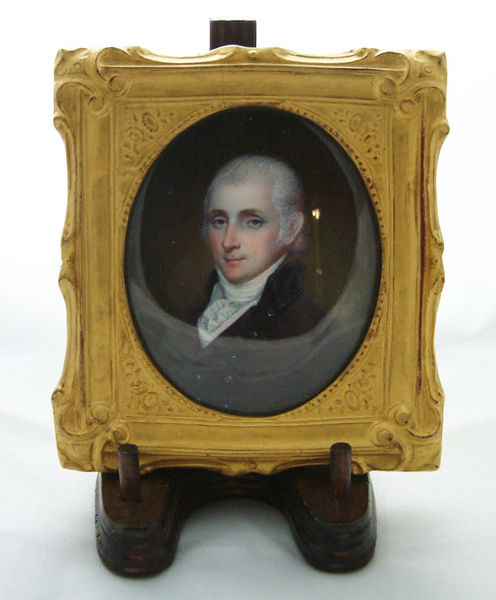
Titel: Portrait of an Unknown Man
Künstler: James Peale
Standort: Amherst (Massachusetts, USA)
Institution: Mead Art Museum, Amherst College
Schlagwörter: blue, king, oil, red, white, black, collar, dark, face, gold, golden, gray, hair, nose, old, painting, portrait, yellow, mirror, picture, pink, reflection, brown, wood, man, ear, head, boy, eyes, male, noble, stand, suit, drawing, frame, gaze, look, oval, color, chin, coat, mouth, scarf, buttons, old man, cravat, glass, jacket, smile, photo, british, blue eyes, person, cheeks, bald, ears, easel, shine, eye, fair, lips, pale, rich, lapel, forehead, shirt, photograph, potrait, image, wig, medallion, engraved, monarchy, rouge, overcoat, brows, minature, white hair, guy, acrylic, tempura, gold frame, president, yellow frame, wyes, \frame, haire, cheekcs, monarc, mozzart